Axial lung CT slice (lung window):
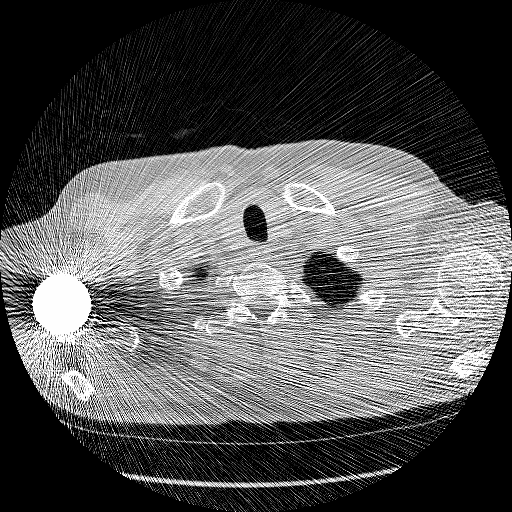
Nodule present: no